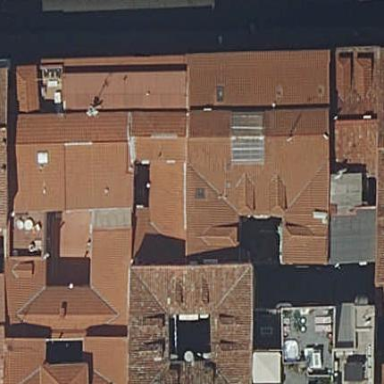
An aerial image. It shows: Yellow apartment building with brown roof.